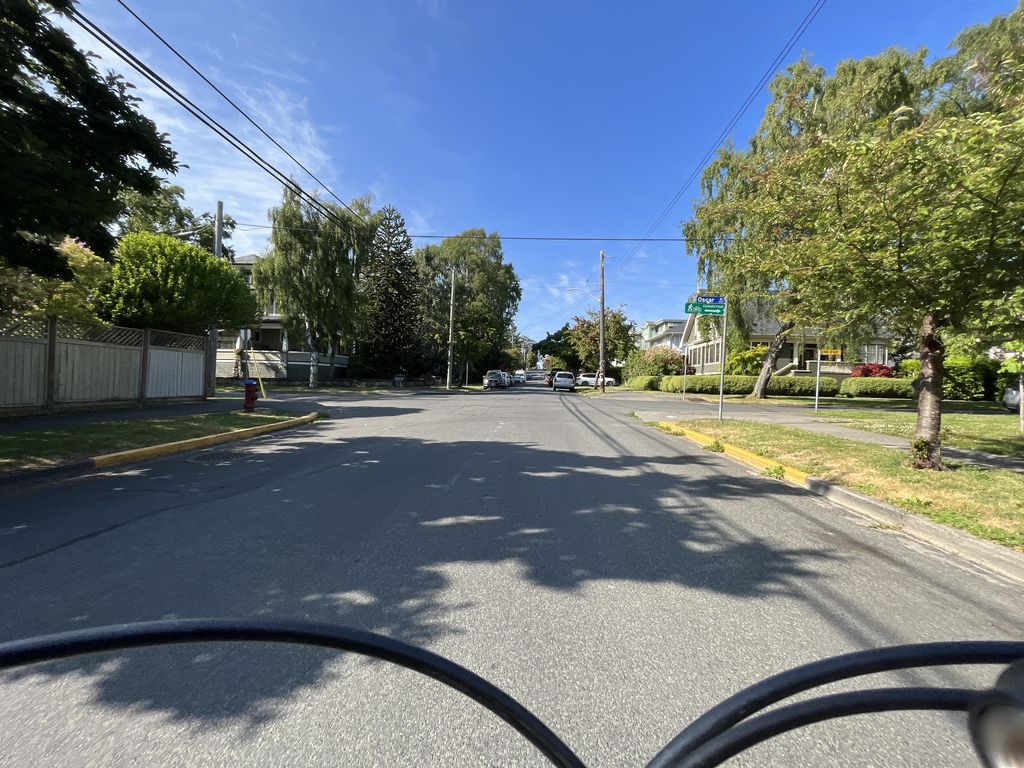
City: victoria